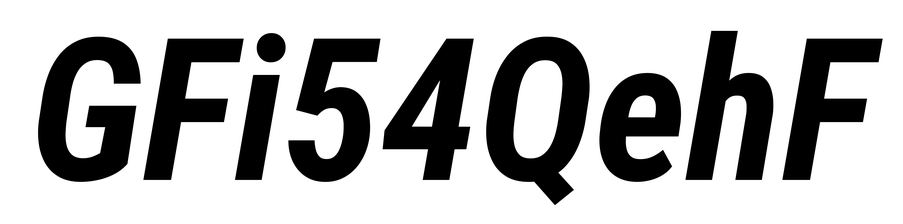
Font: Roboto-Italic_Condensed_Bold_Italic